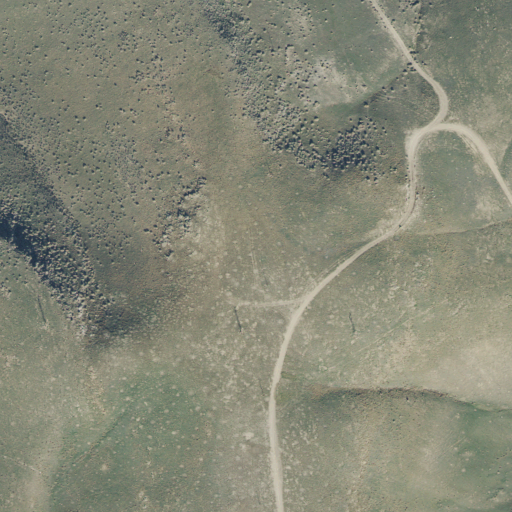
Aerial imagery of mountain in Utah named Moroni Hill containing shrub and grassland